Question: I am trying to change the icon of errorProvider in Windowsform. I have added .ico files in Properties->Resources folder. I have tried directly copy pasting the .ico file, have also used the Add resources->Add Existing Files option. What ever I do, if I add my own .ico file and try to set them as errorProvider icon as show in the code below, I get an exception while running the program (particularly when trying to demonstrate the the errorProvider feature in my program). My code is:
'''
private void textBox1_Leave(object sender, EventArgs e)
{
if(string.IsNullOrEmpty(textBox1.Text))
{
textBox1.Focus();
errorProvider1.Icon = Properties.Resources.cross; //here I have change the default icon
errorProvider1.SetError(this.textBox1, "Input UserId"); //having exception in this line
}
else
{
errorProvider1.Icon = Properties.Resources.right;
}
}
'''

The exception details:
'''
System.StackOverflowException
HResult=0x800703E9
Source=<Cannot evaluate the exception source>
StackTrace:
<Cannot evaluate the exception stack trace>
'''
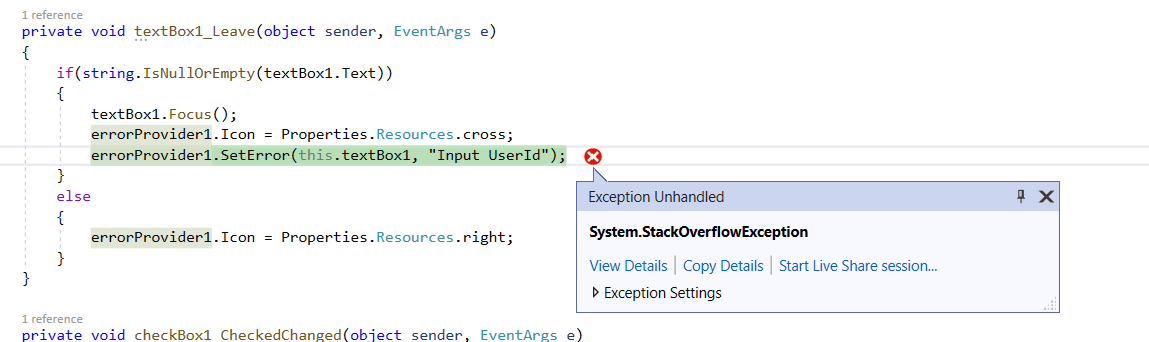
Answer: Adding resources through 'Resource.resx' can also refer to ico very well. 'Copy if new' is another calling method.
Add existing resources:
<URL>
It might be better to change the 'leave' event to the 'Validating' event.
I have tested your code itself and there is no problem.
I have 'reproduced the error' here because it is caused by the 'ico file itself'.
<URL>
'''
private void TextBox1_Validating(object sender, CancelEventArgs e) {
if(string.IsNullOrEmpty(textBox1.Text)) {
textBox1.Focus();
errorProvider1.Icon=Properties.Resources.error__3_; //here I have change the default icon
errorProvider1.SetError(textBox1, "Input UserId"); //having exception in this line
} else {
errorProvider1.Icon=Properties.Resources.yes1;
}
}
'''
<URL>
<URL>
You can use a file converter to convert to ico.
Output:
<URL>